Question: Find the lowest common multiple of all numbers in the 25-square grid
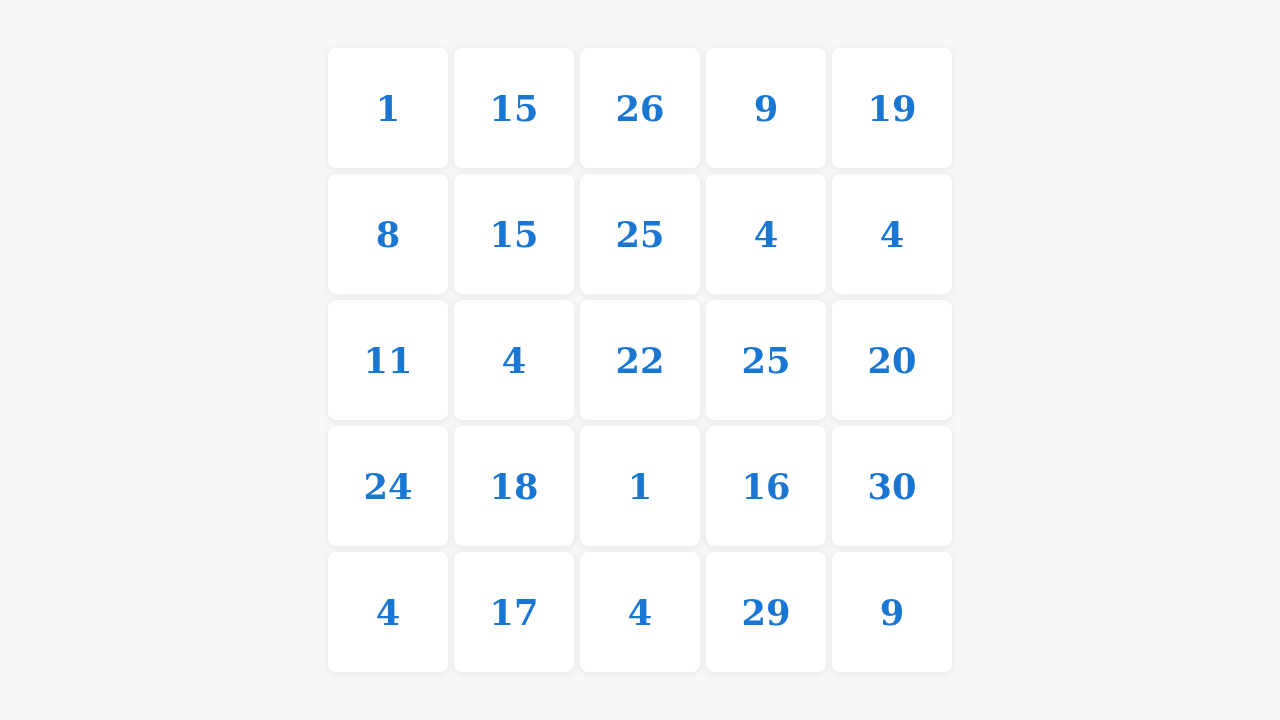
Answer: 4822131600